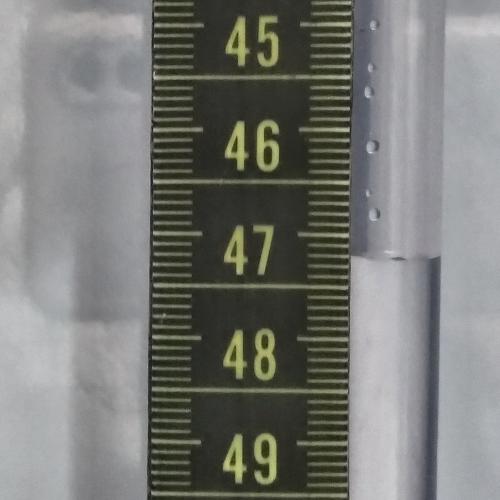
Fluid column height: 47.2 cm